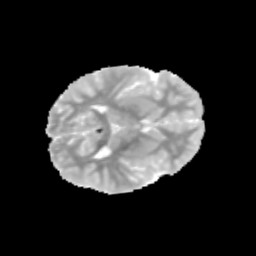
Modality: MD
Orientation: axial
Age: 10
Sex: male
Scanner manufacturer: siemens
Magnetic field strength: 3 T
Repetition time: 3.8 s
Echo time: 0.07 s